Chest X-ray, PA view. Patient: 49 years old, sex M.
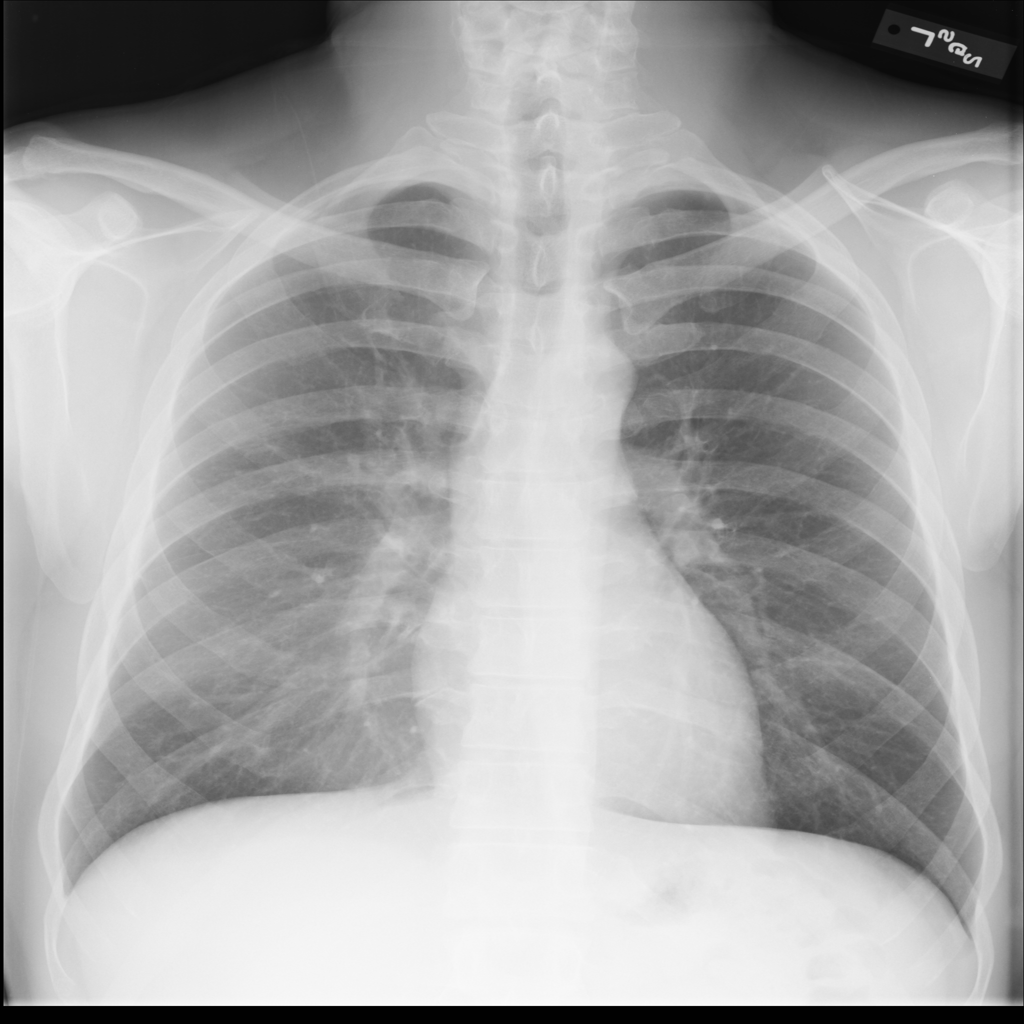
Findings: Effusion